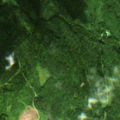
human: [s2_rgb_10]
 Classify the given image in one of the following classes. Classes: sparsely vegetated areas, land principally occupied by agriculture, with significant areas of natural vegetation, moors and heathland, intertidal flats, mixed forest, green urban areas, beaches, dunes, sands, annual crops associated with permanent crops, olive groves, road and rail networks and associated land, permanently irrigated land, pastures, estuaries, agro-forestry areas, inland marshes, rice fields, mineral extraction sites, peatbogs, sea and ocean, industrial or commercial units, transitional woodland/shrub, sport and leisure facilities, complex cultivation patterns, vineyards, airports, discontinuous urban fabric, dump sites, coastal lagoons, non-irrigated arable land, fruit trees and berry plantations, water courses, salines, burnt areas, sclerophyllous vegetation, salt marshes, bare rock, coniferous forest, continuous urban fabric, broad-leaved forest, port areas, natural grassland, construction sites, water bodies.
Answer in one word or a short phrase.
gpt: coniferous forest, mixed forest